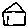
Label: house